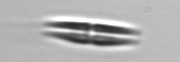
Label: pennate